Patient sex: M
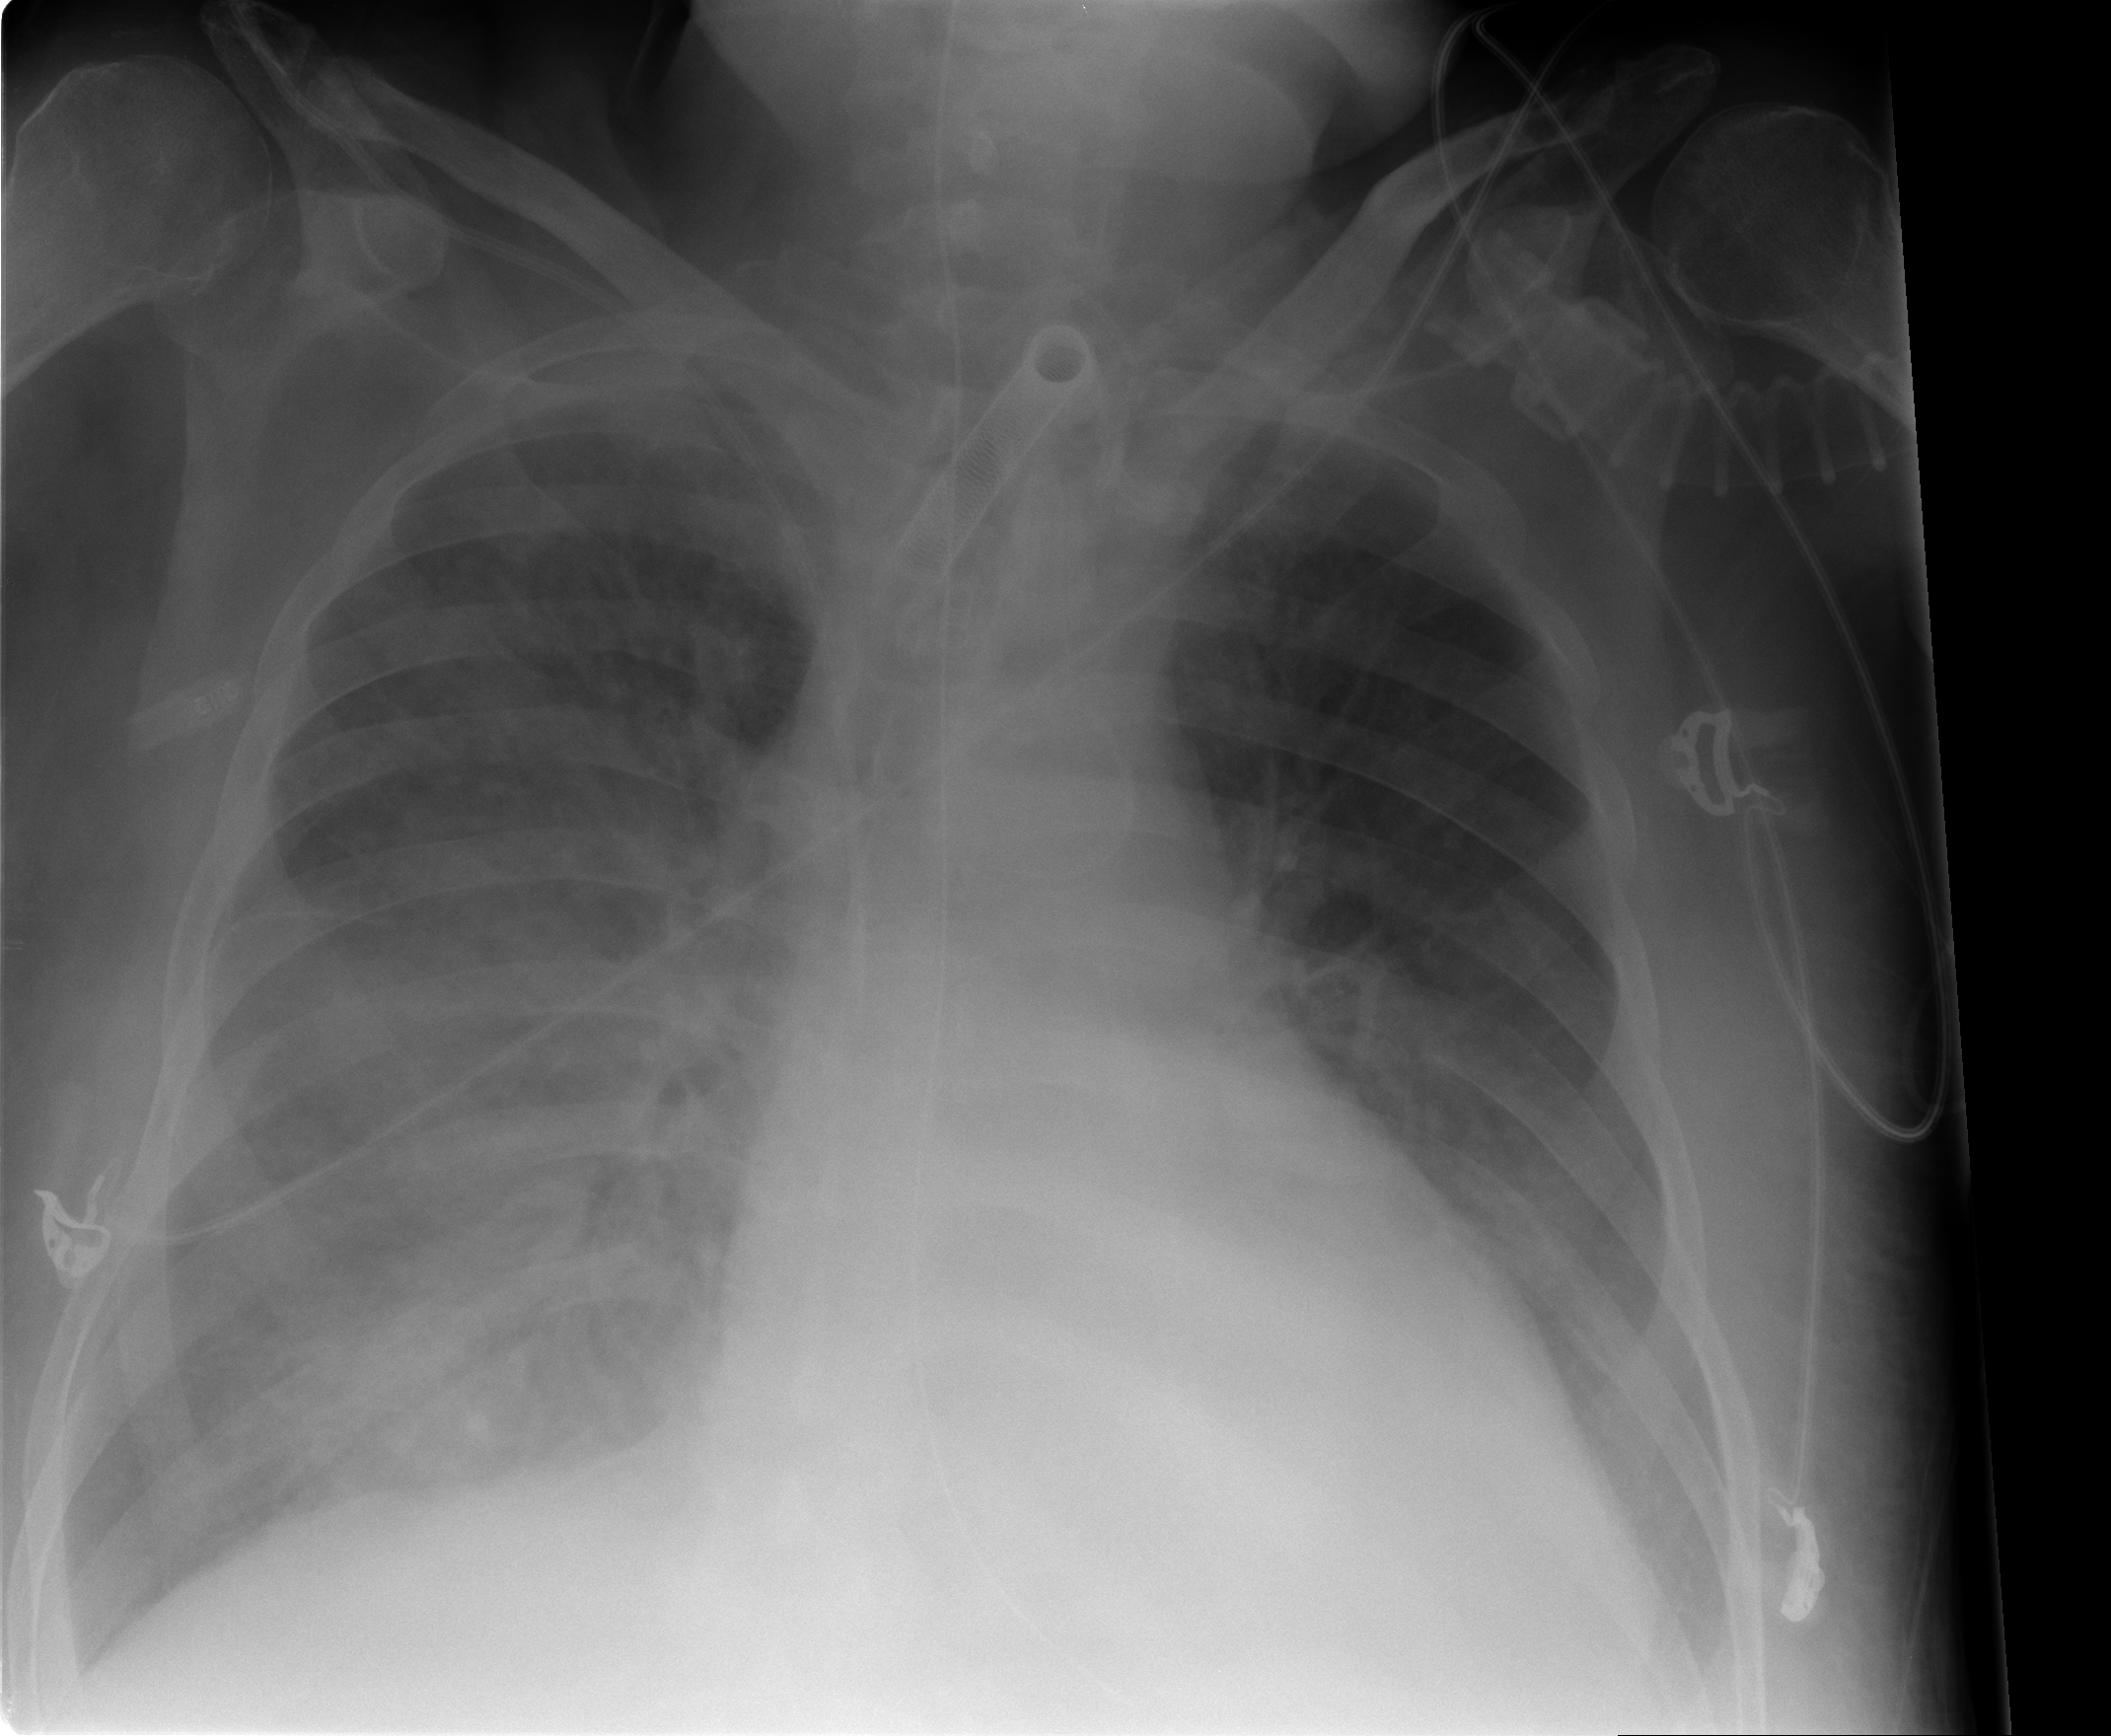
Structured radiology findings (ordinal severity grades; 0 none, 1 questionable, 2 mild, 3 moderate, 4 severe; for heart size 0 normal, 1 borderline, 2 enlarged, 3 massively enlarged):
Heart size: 2
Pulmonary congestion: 3
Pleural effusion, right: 3
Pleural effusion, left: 2
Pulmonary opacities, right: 2
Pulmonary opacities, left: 2
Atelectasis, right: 0
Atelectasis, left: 0